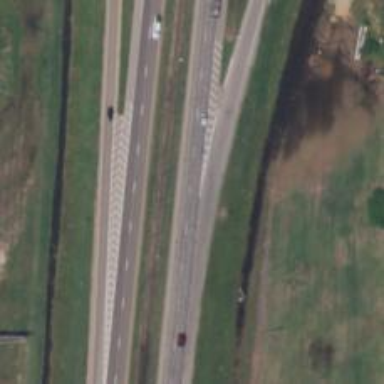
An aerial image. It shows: Motorway junction.